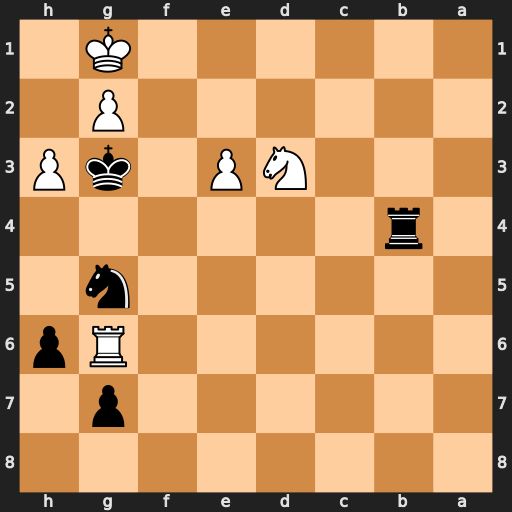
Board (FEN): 8/6p1/6Rp/6n1/1r6/3NP1kP/6P1/6K1
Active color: b
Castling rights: -
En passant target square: -
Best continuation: Rb1+ Ne1 Rxe1#